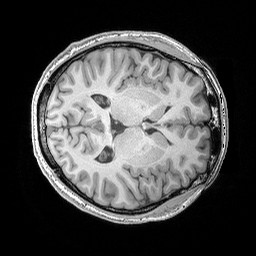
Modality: T1w
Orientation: axial
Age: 24
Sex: male
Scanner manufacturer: siemens
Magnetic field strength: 3 T
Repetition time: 2.53 s
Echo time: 0.00326 s